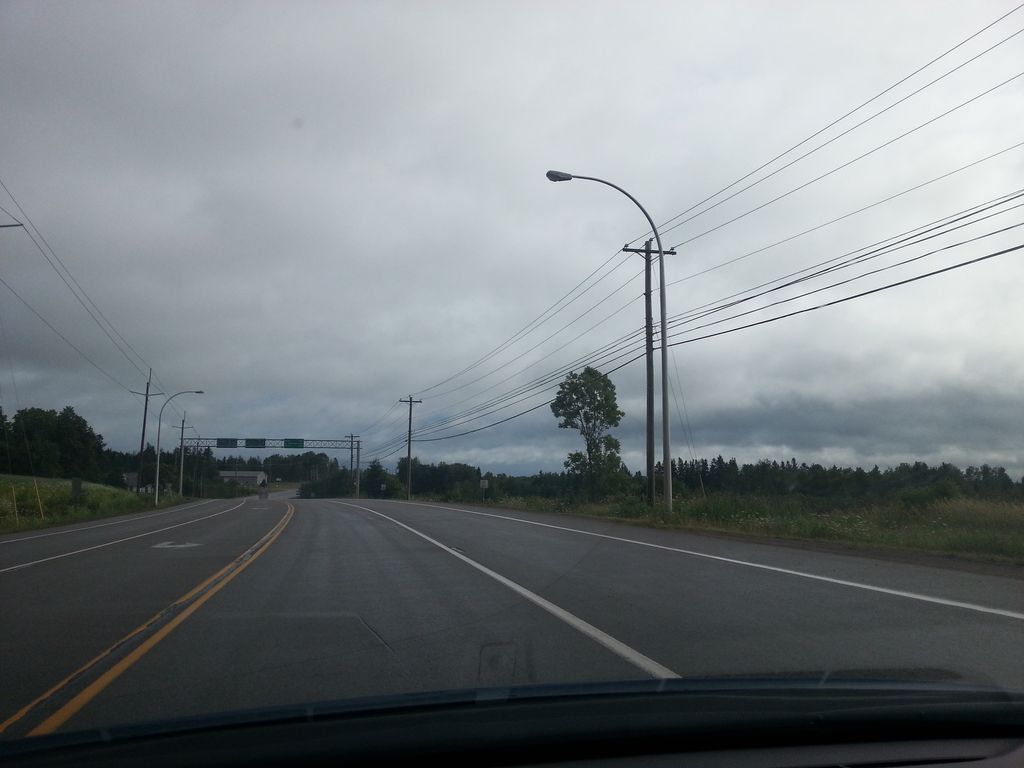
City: charlottetown